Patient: sex M, age 72
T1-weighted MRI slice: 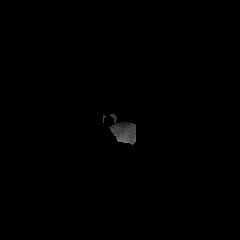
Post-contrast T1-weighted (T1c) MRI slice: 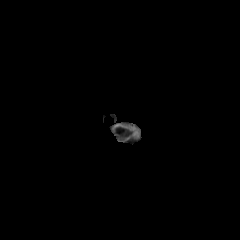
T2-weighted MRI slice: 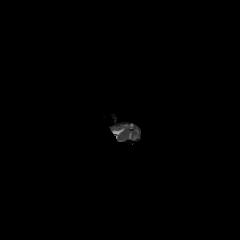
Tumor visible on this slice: no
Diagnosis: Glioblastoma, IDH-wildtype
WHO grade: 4